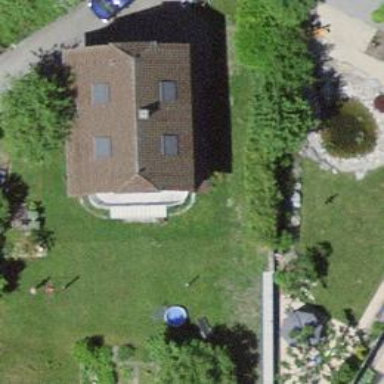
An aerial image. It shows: Detached building with gambrel roof design.